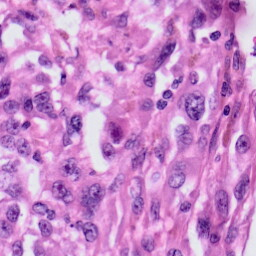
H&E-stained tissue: Skin